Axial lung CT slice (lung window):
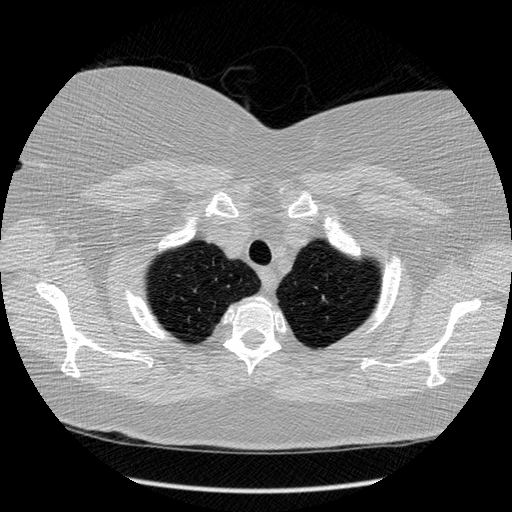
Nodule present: no